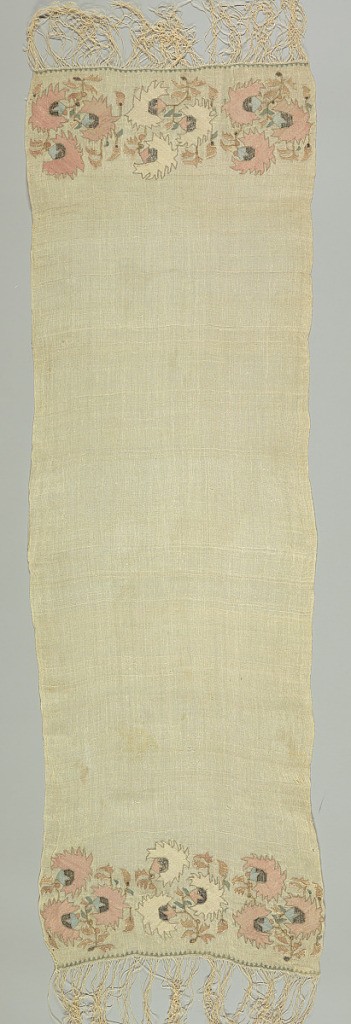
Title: Towel
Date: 19th century
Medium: silk and metal-wrapped silk on cotton (warp) and silk (weft) ground Technique: counted and uncounted stitches; running, stem, satin and double running stitches on plain weave
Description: Towel with a wide border at each end. The border has three repeats of a five inch plant in shades of pink, blue and metallic silver. There is a five inch fringe at each end made from the warp.